Question: I've followed many online tutorials on how to install pgAdmin correctly, I've installed and uninstalled it multiple times but whenever install it. It shows Server Groups without any servers in it.
Then when I try and register a new server using 'localhost' for both name and host I get this error:
'''
server doesn't listen
'''
Searched for days trying to find a solution for this, any ideas?
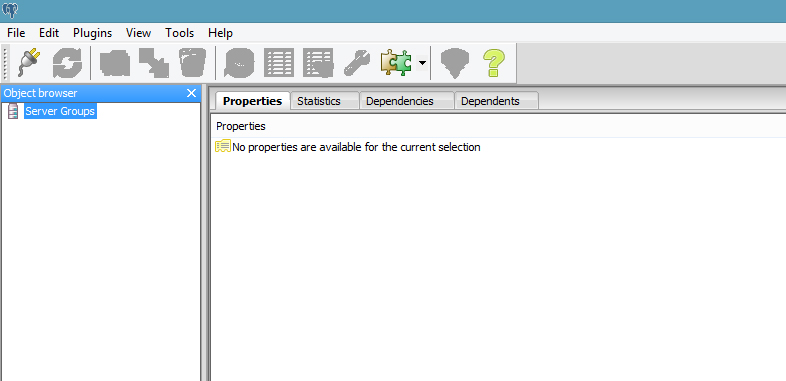
Answer: Reinstalled program and saved it to directory C:\ instead of C:\program_Files